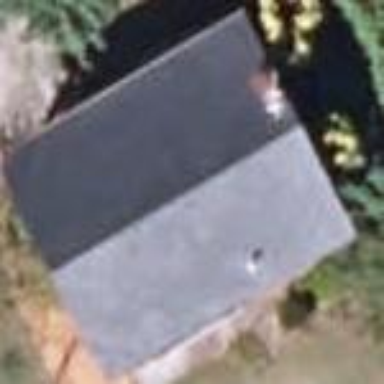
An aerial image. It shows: Simple house.